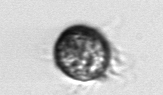
Label: Ciliophora